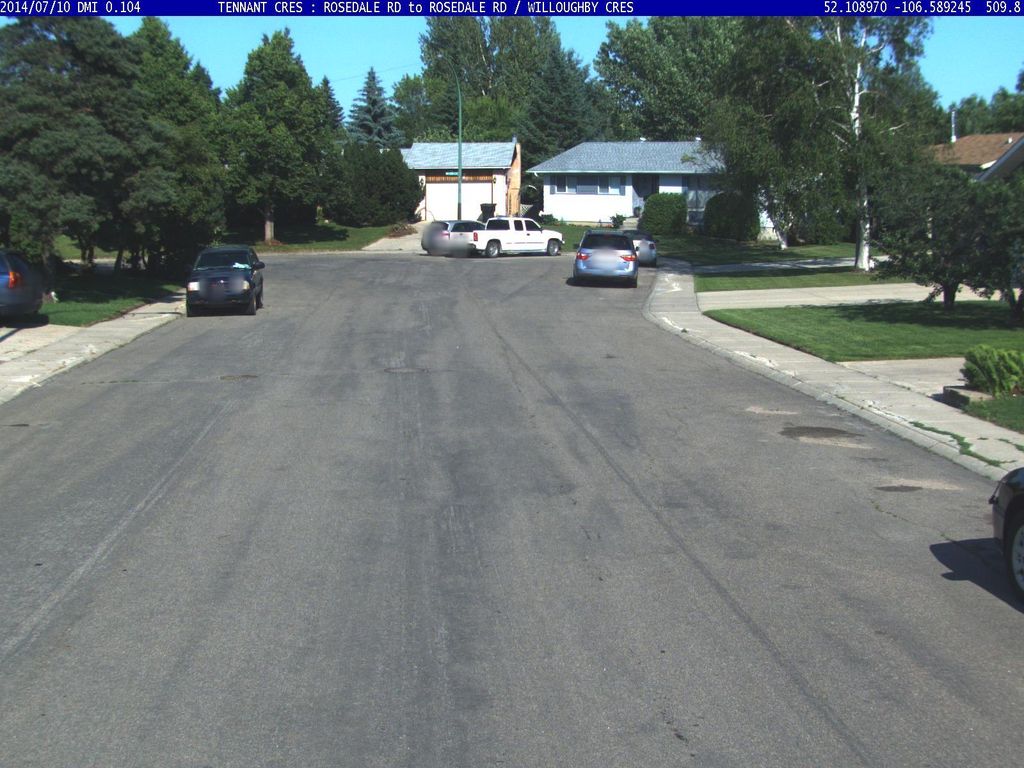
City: saskatoon